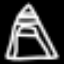
Label: The Eiffel Tower